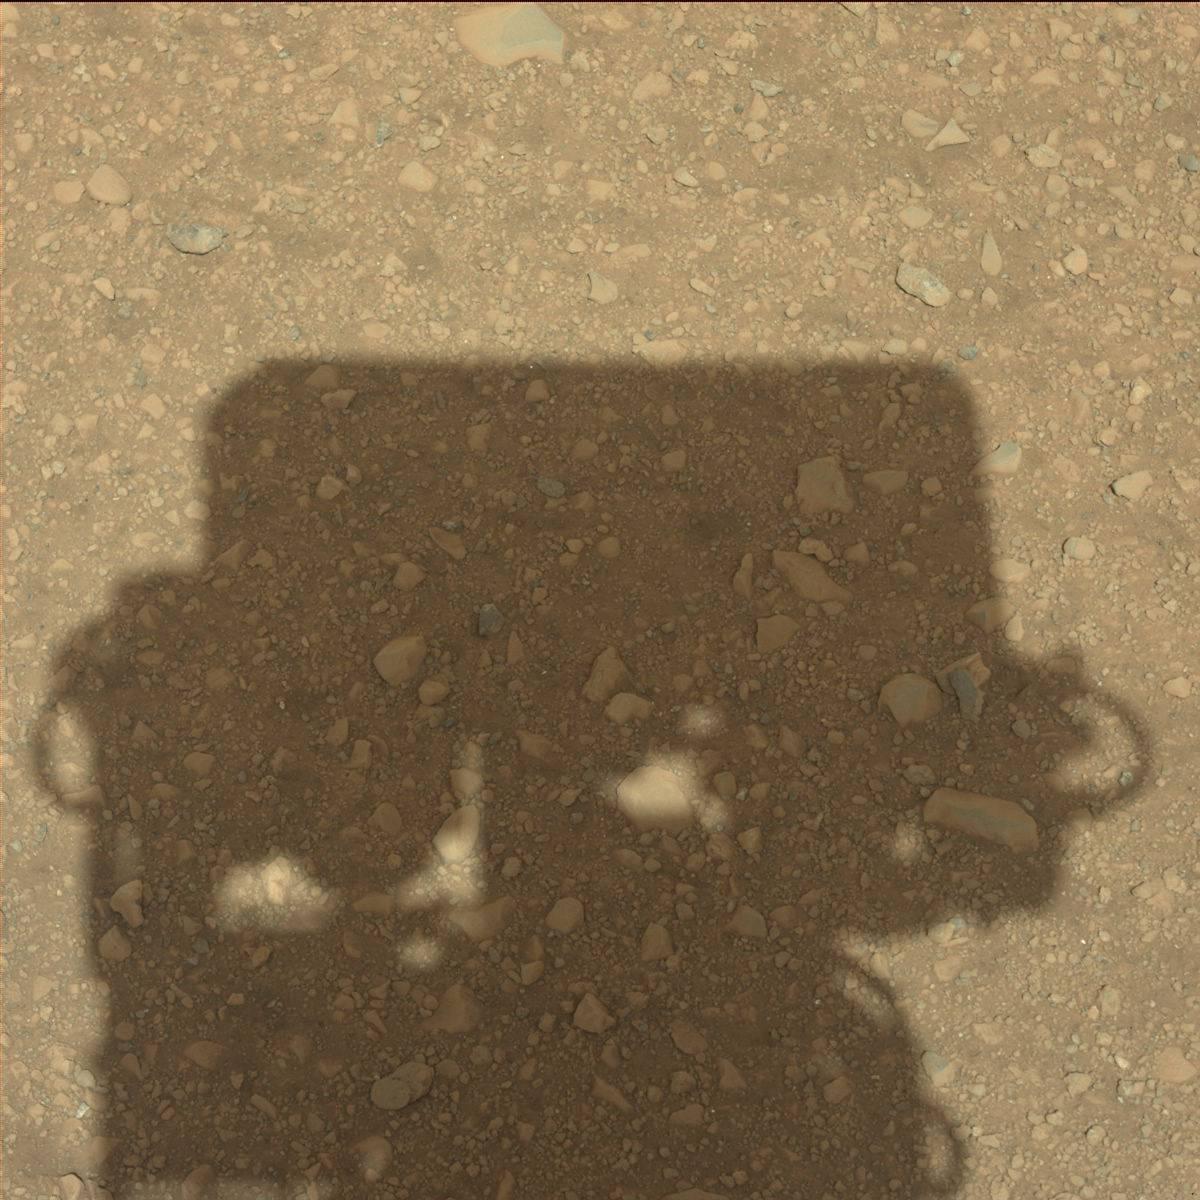
Terrain classes present: Bedrock, Rock, Sand / Soil